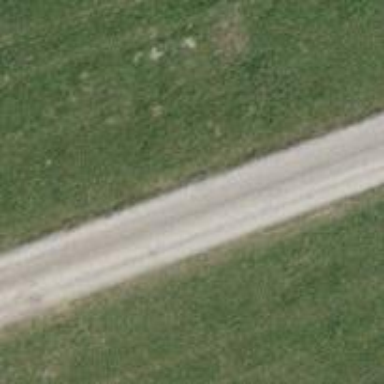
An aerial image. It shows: Track with pebblestone surface graded as grade3.